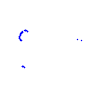
Particle: kaon